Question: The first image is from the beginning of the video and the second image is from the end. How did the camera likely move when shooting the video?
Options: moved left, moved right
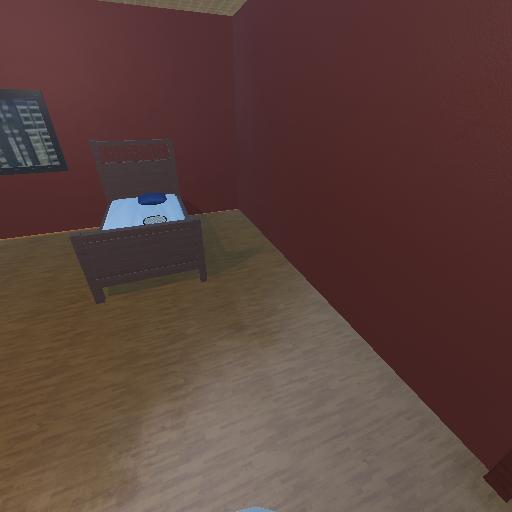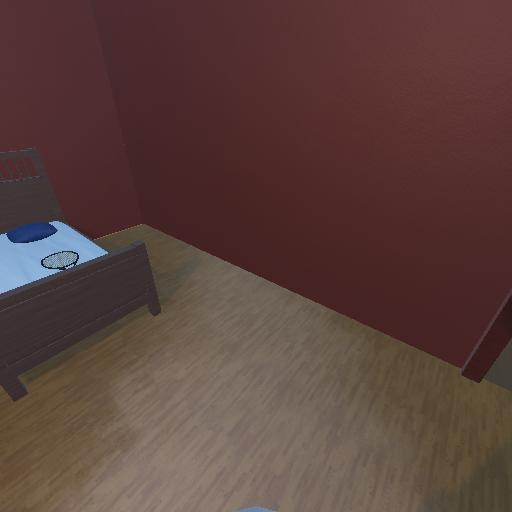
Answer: moved left